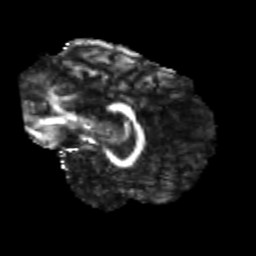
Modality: FA
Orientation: sagittal
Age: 24
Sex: male
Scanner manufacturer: siemens
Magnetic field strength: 3 T
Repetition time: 3.5 s
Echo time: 0.104 s